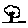
Label: tree